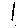
Label: line